Question: I have HTML page which have multiple check boxes and individually they can be checked. I have button 'select', so what I am suppose to do is. When I click on select all the check boxes should get selected, and deselected.
'''
<html>
<head>
<script src="jquery.js"></script>
</head>
<body>
<script>
$(document).ready(function() {
$('#selectAll').click(function(event) { //on click
if(this.checked) { // check select status
$('.btn-chk').each(function() { //loop through each checkbox
this.checked = true; //select all checkboxes with class "checkbox1"
});
}else{
$('.btn-chk').each(function() { //loop through each checkbox
this.checked = false; //deselect all checkboxes with class "checkbox1"
});
}
});
});
</script>
<table id="example" cellspacing="0" width="20%">
<thead>
<tr>
<th><button type="button" id="selectAll" class="myClass">Select</button></th>
<th>number</th>
<th>company</th>
<th> Type</th>
<th> Address</th>
<th>Code</th>
</tr>
</thead>
<tbody>
<tr>
<td><span class="button-checkbox">
<button type="button" class="btn-chk" data-color="success"></button>
<input type="checkbox" class="hidden" />
</span>
</td>
<td>1</td>
<td>APPLE</td>
<td>IT</td>
<td>San Jones</td>
<td>US</td>
</tr>
<tr>
<td><span class="button-checkbox">
<button type="button" class="btn-chk" data-color="success"></button>
<input type="checkbox" class="hidden" />
</span>
</td>
<td>2</td>
<td>DELL</td>
<td>IT</td>
<td>San Jones</td>
<td>US</td>
</tr>
<tr>
<td><span class="button-checkbox">
<button type="button" class="btn-chk" data-color="success"></button>
<input type="checkbox" class="hidden" />
</span>
</td>
<td>3</td>
<td>Amazon</td>
<td>IT</td>
<td>San Jones</td>
<td>US</td>
</tr>
<tr>
<td><span class="button-checkbox">
<button type="button" class="btn-chk" data-color="success"></button>
<input type="checkbox" class="hidden" />
</span>
</td>
<td>4</td>
<td>Microsoft</td>
<td>IT</td>
<td>San Jones</td>
<td>US</td>
</tr>
</tbody>
</body>
</html>
'''

In the image I have select button. what I want is when I click on select button all the check boxes should get selected
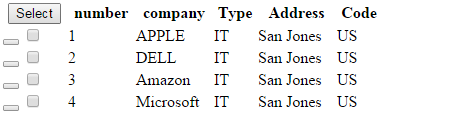
Answer: '#selectAll' is a button, it doesn't have a 'checked' property, but one could emulate that with a data attribute instead.
Secondly, '.btn-chk' isn't a checkbox either, so it can't be checked, you have to target the checkboxes
'''
$(document).ready(function() {
$('#selectAll').click(function(event) {
var checked = !$(this).data('checked');
$('.btn-chk').next().prop('checked', checked);
$(this).data('checked', checked);
});
});
'''
<URL>